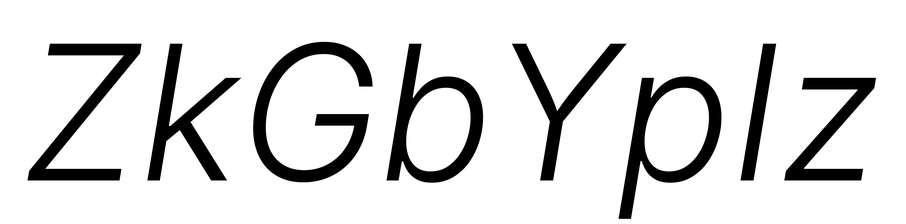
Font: Inter-Italic_Light_Italic